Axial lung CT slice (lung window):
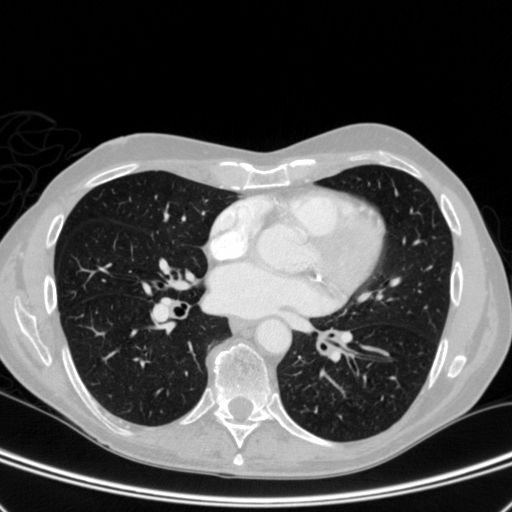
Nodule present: no